Question: I'm beginning with Mongoose and I want to know how to do this type of configuration:

A recipe has different ingredients.
I have my two models:
Ingredient and Recipe:
'''
var mongoose = require('mongoose');
var Schema = mongoose.Schema;
var IngredientSchema = new Schema({
name: String
});
module.exports = mongoose.model('Ingredient', IngredientSchema);
'''
'''
var mongoose = require('mongoose');
var Schema = mongoose.Schema;
var RecipeSchema = new Schema({
name: String
});
module.exports = mongoose.model('Recipe', RecipeSchema);
'''
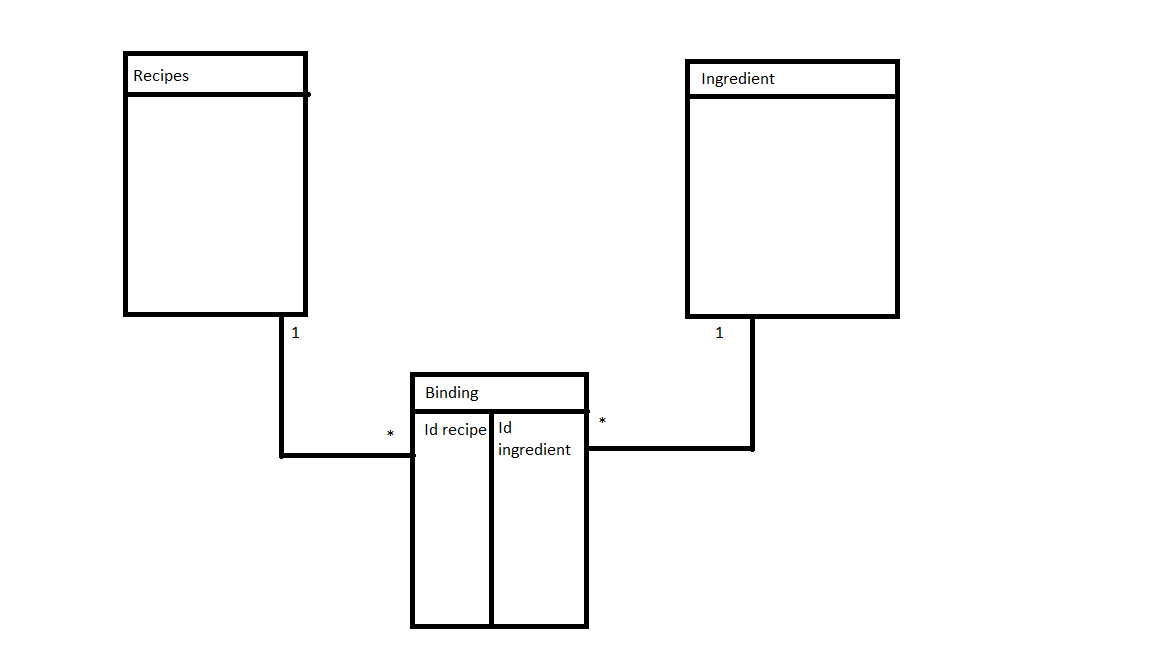
Answer: Check Updated code below, in particular this part:
'{type: Schema.Types.ObjectId, ref: 'Ingredient'}'
'''
var mongoose = require('mongoose');
var Schema = mongoose.Schema;
var IngredientSchema = new Schema({
name: String
});
module.exports = mongoose.model('Ingredient', IngredientSchema);
'''
'''
var mongoose = require('mongoose');
var Schema = mongoose.Schema;
var RecipeSchema = new Schema({
name: String,
ingredients:[
{type: Schema.Types.ObjectId, ref: 'Ingredient'}
]
});
module.exports = mongoose.model('Recipe', RecipeSchema);
'''
'''
var r = new Recipe();
r.name = 'Blah';
r.ingredients.push('mongo id of ingredient');
r.save();
'''